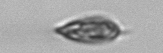
Label: Prorocentrum_triestinum